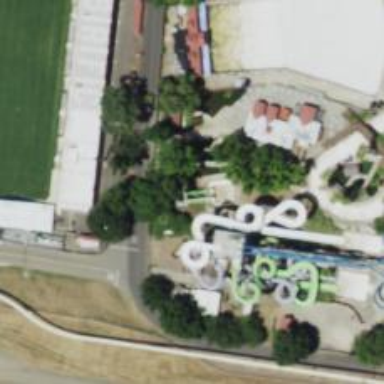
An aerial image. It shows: Water slide attraction.